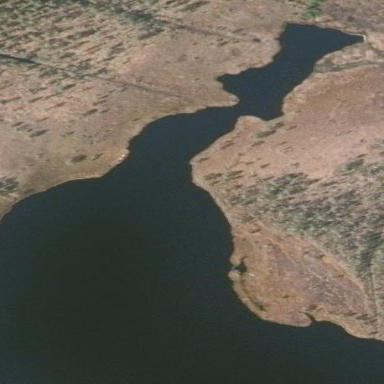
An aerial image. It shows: Serene lake surrounded by nature.